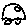
Label: car